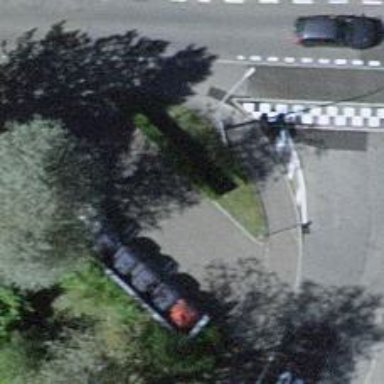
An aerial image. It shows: Recycling container in the area designated for recycling.